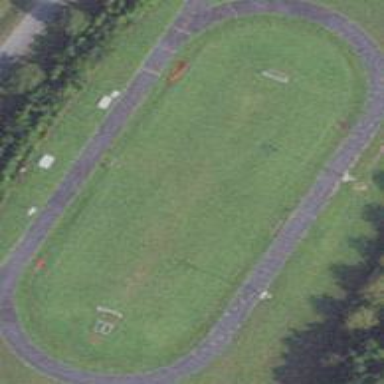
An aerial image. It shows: Track in leisure land.